Field crop: maize
Growth stage: 2
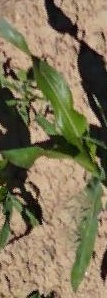
Species: maize